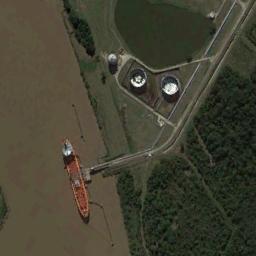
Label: ship